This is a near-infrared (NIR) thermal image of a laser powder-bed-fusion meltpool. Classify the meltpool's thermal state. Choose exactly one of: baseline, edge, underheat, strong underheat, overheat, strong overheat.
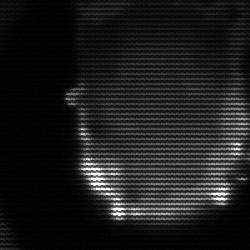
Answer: baseline